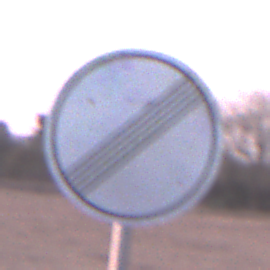
Verkehrszeichen: EndeSaemtlicherBegrenzungen
Umgebung: Outdoor, Nature
Tageszeit: SunriseSunset
Wetter: Clear
Licht: Natural
Jahreszeit: NotSpecified
Kontrast: LowContrast